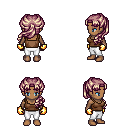
a pixel art fantasy rpg character, female body template, human, dark skin, brown pirate shirt, white pants, white blonde princess hairstyle, gold gloves, four views (front, back, left, right), 2x2 character sprite sheet, small pixel art, hard edges, no anti-aliasing